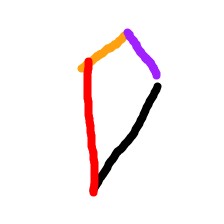
Shape: kite